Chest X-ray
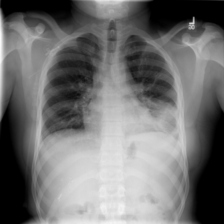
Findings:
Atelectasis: negative
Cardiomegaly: negative
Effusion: negative
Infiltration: positive
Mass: negative
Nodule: negative
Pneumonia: negative
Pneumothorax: negative
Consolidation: positive
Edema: negative
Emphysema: negative
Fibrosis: negative
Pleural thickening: negative
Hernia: negative